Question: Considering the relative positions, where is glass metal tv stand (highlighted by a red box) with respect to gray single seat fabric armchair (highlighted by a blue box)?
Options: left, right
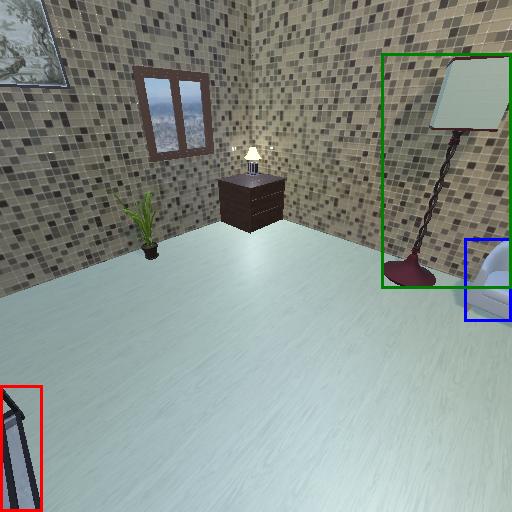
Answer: left